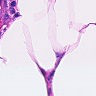
Metastatic tissue present: no